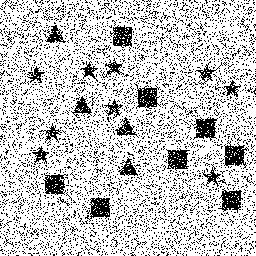
Squares: 8
Triangles: 4
Stars: 9
Total shapes: 21